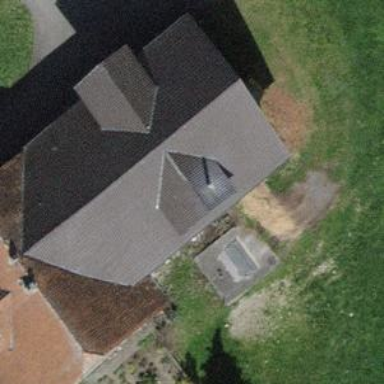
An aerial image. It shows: Farm building with hipped roof.